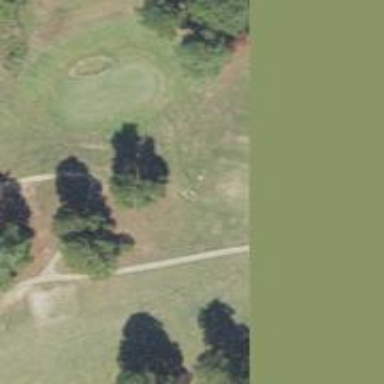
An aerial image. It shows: Path for golf carts.